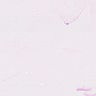
Metastatic tissue present: no